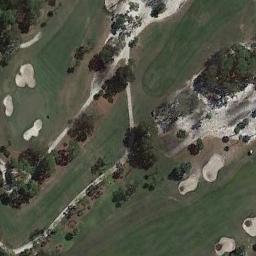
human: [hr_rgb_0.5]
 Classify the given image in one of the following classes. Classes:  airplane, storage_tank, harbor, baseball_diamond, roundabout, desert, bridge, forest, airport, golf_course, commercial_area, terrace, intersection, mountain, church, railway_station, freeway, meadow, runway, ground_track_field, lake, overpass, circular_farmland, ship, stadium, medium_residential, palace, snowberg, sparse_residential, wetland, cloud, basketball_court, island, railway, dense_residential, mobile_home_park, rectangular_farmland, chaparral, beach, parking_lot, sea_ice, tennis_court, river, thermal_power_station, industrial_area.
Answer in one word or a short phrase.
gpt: golf_course